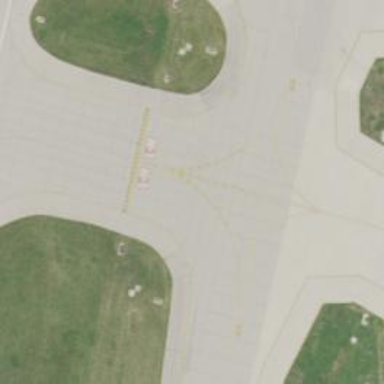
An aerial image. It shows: Asphalt taxiway at the airport.